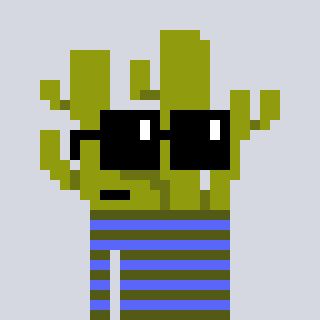
a pixel art character with square black sunglasses, a cactus-shaped head and a purple-colored body on a cool background